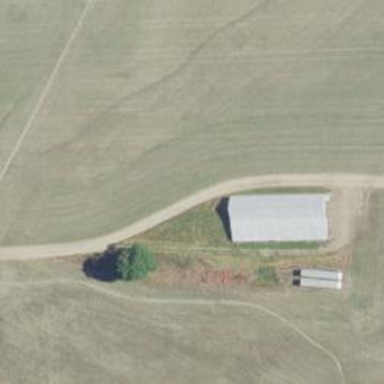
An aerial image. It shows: Farmyard area.